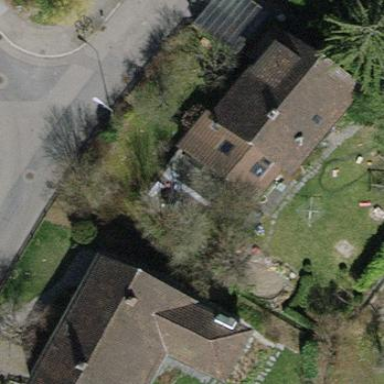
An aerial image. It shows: Building with tiled roof.